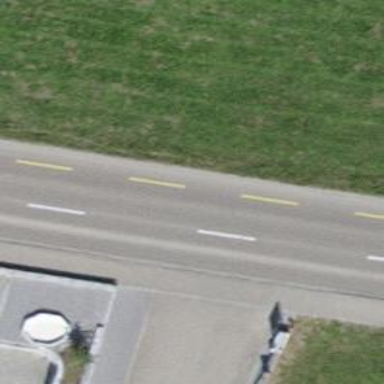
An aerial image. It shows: Primary highway with asphalt surface and sidewalks on both sides.